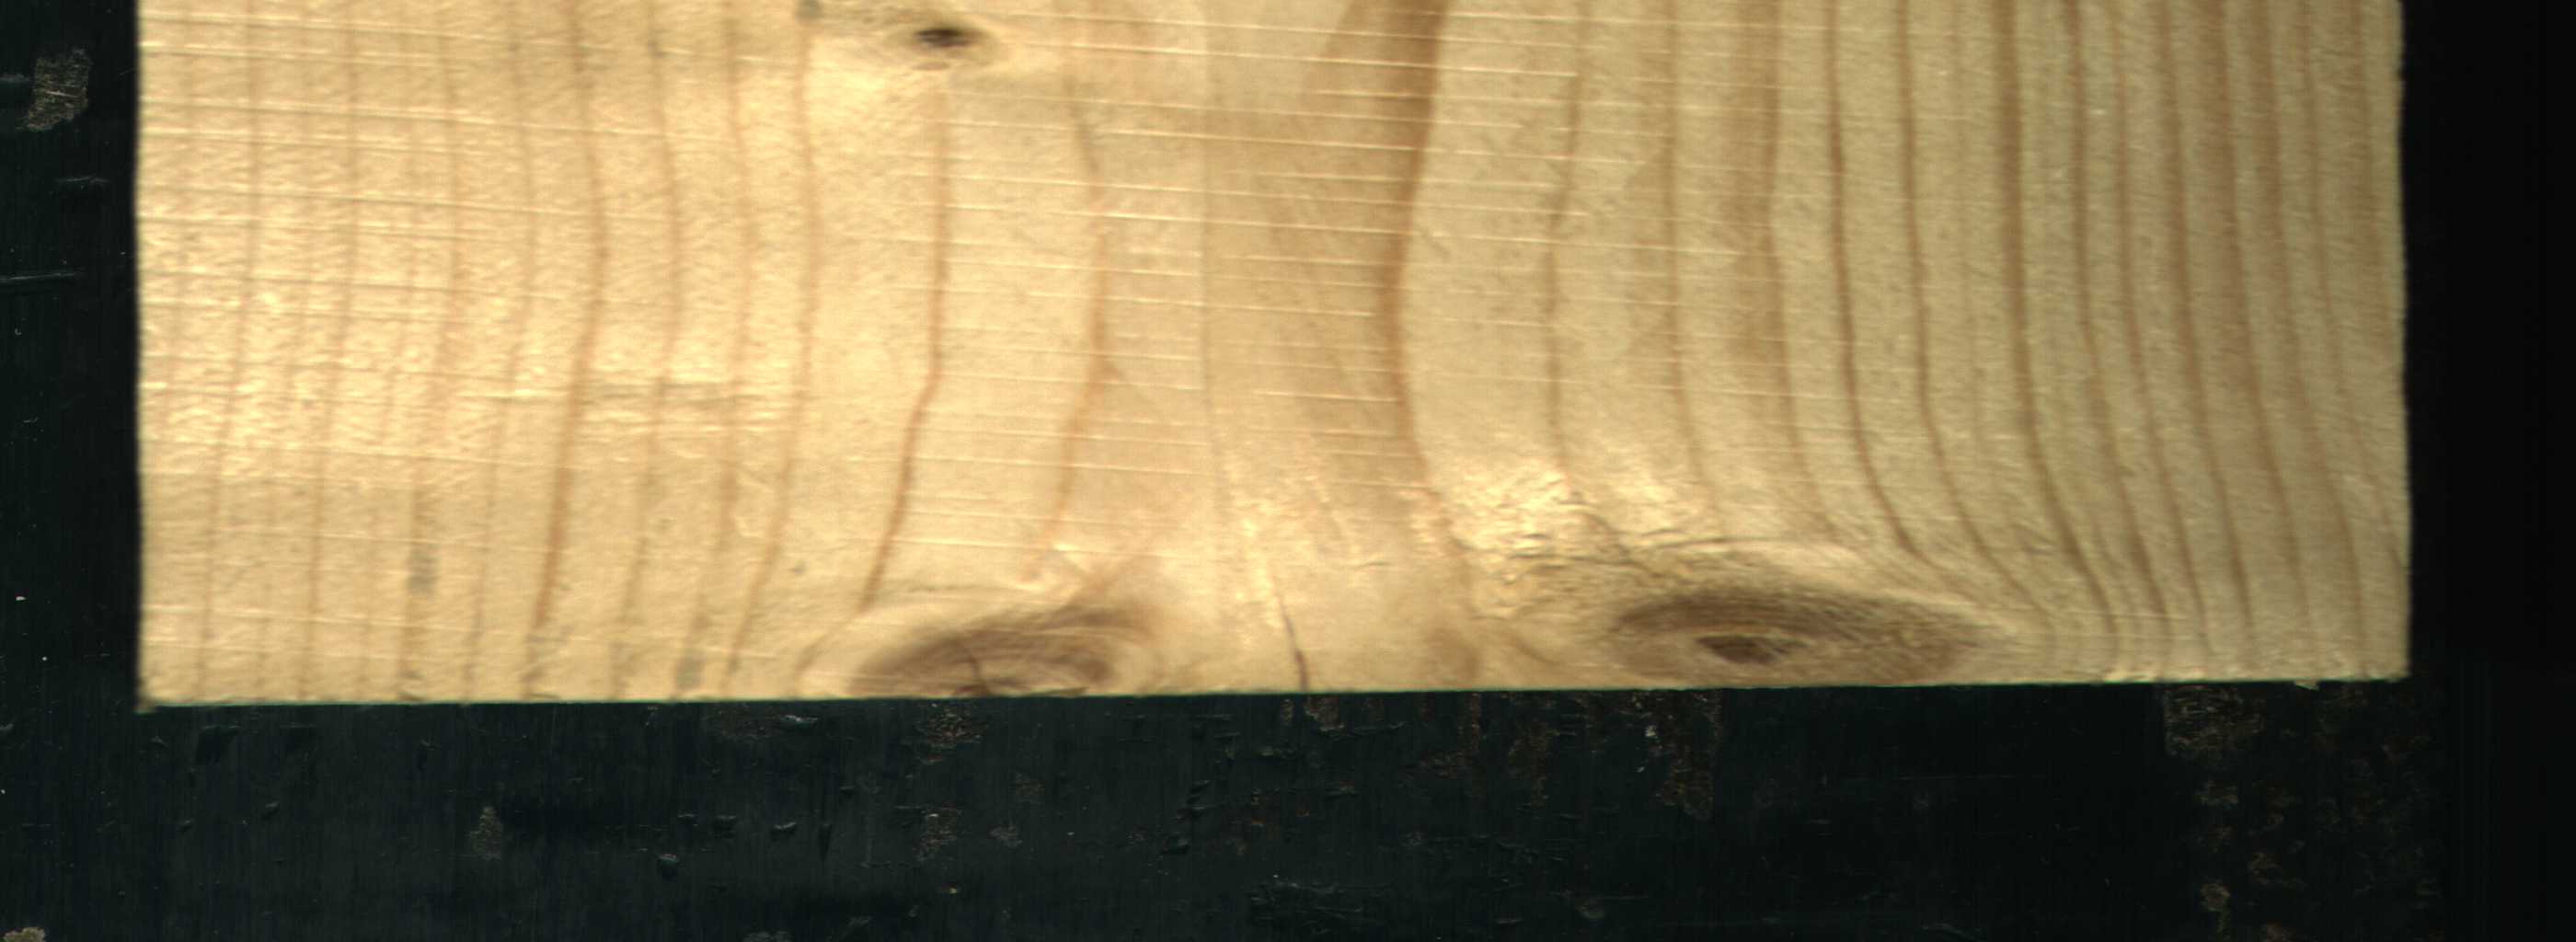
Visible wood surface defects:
Live_Knot
Live_Knot
Live_Knot